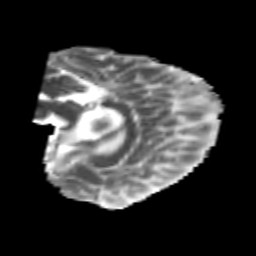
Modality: MD
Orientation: sagittal
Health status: healthy
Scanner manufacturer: philips
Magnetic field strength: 3 T
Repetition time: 6.964 s
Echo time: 0.092 s